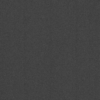
Label: dusty